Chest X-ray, PA view. Patient: 38 years old, sex M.
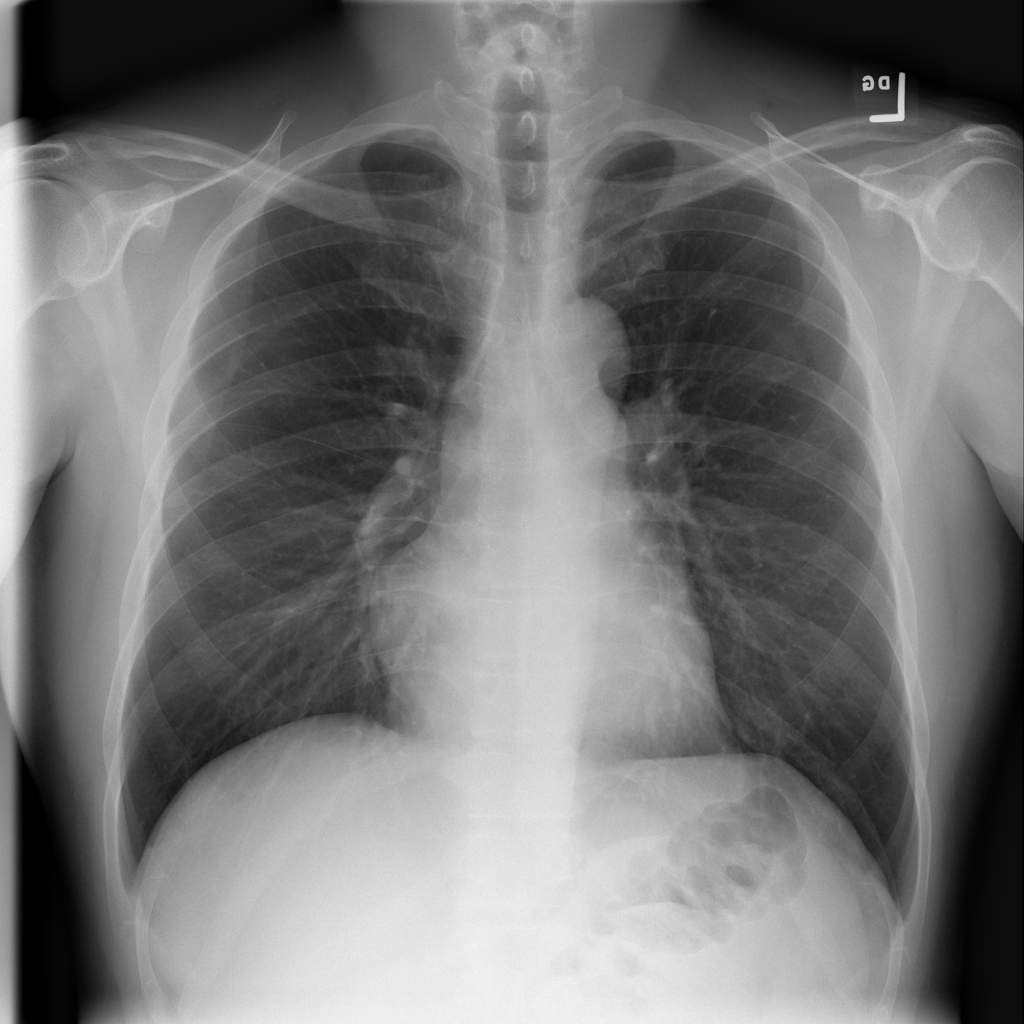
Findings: No Finding